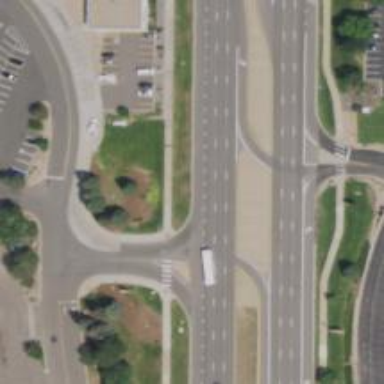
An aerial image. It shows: Primary link road with asphalt surface.